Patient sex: M
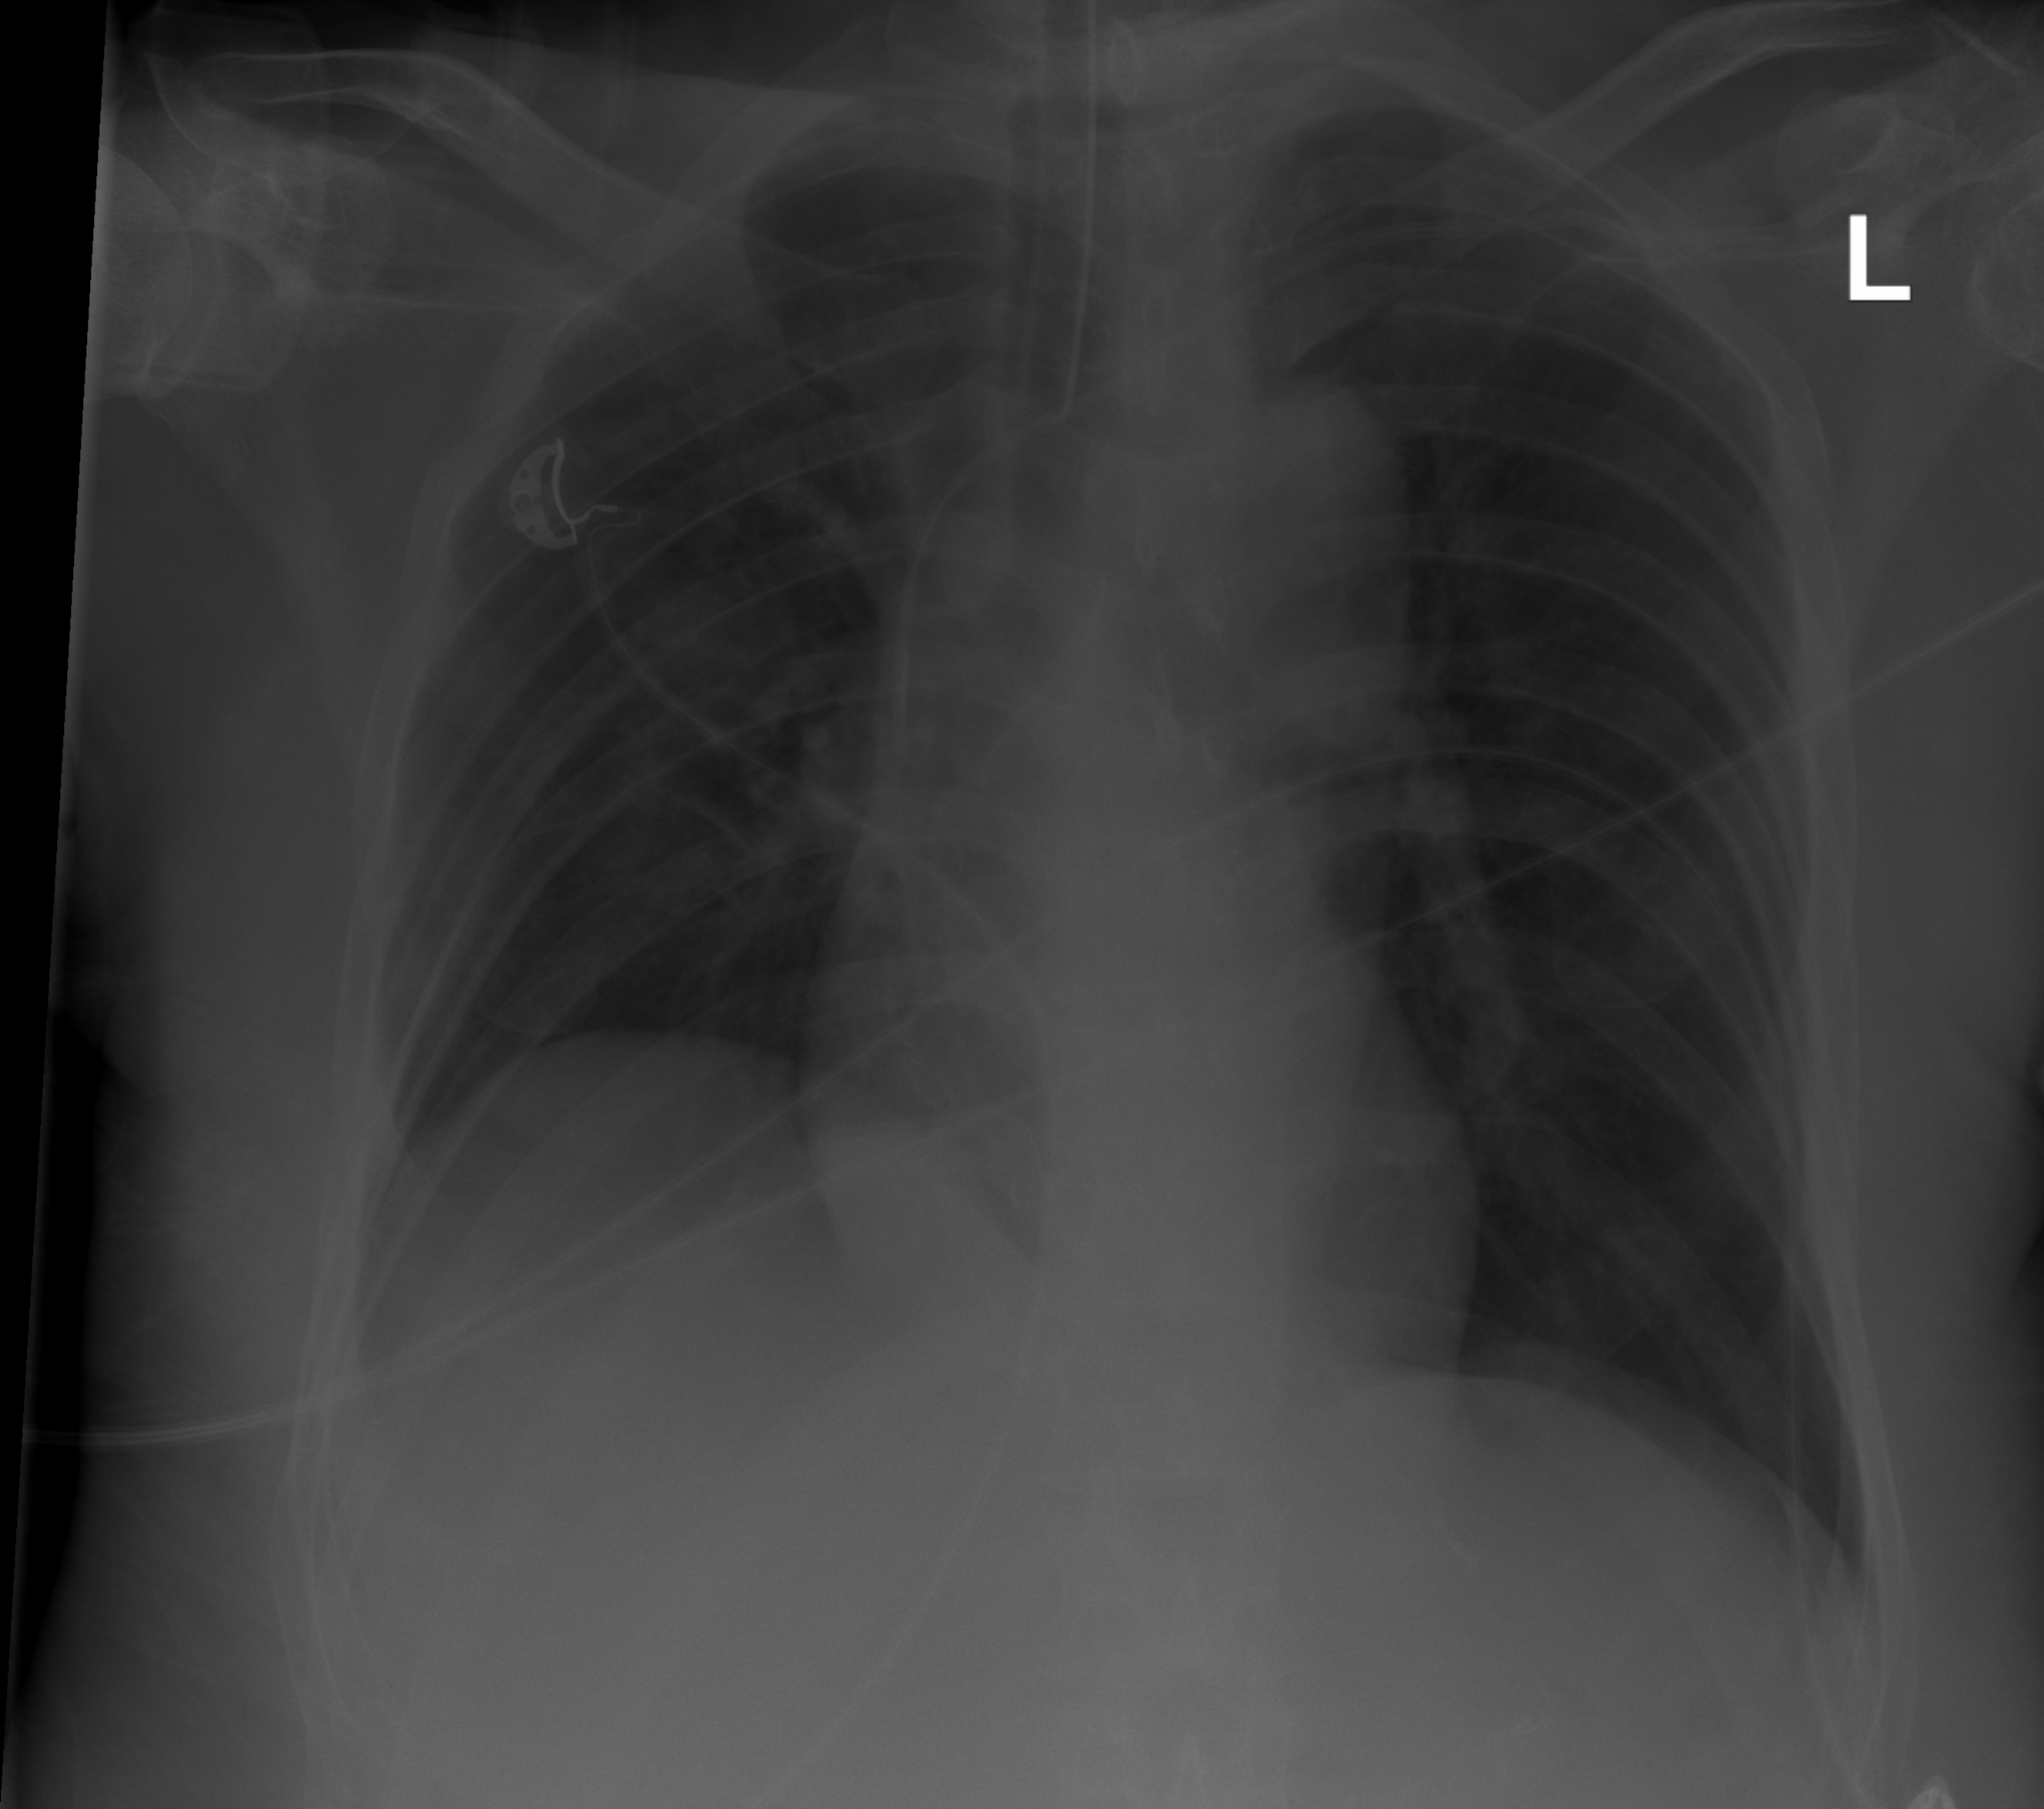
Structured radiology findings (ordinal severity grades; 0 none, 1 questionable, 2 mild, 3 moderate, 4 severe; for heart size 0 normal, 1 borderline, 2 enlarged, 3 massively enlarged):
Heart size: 0
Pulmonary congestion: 0
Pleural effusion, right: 0
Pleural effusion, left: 0
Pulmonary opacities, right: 0
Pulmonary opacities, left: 0
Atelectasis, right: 2
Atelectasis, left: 2